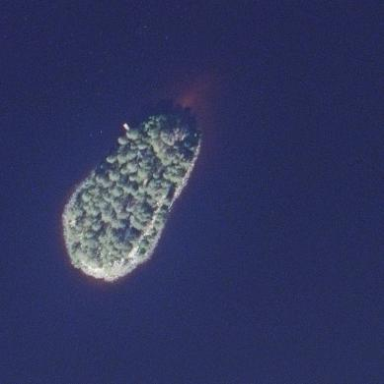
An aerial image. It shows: Islet.